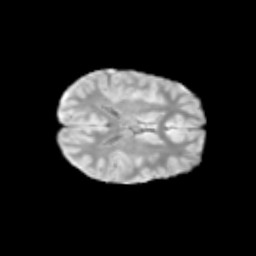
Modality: T2w
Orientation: axial
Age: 9
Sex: female
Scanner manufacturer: siemens
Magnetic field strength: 3 T
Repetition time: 3.8 s
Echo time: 0.07 s